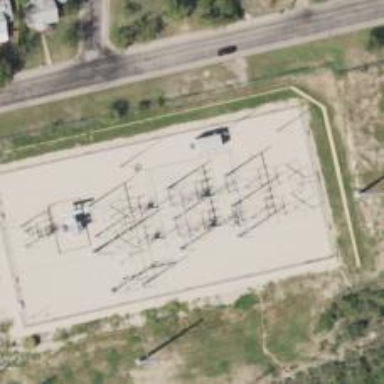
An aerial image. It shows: Switch used for power control.